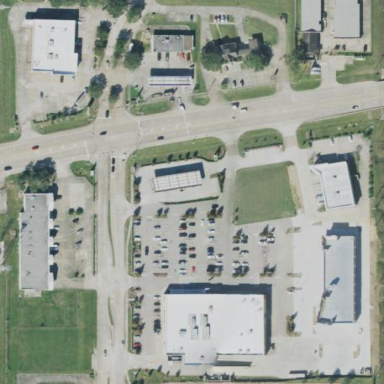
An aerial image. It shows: Retail area.